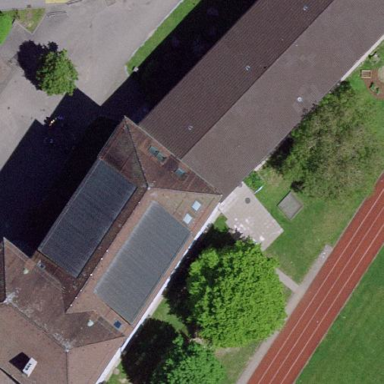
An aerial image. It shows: School building.